Field crop: tomato
Growth stage: 1
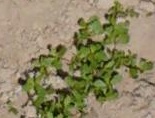
Species: portulaca